Interaction volume radius: 5 \u00c5
Interaction volume height: 20 \u00c5
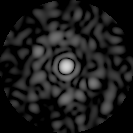
Disorder parameter: 0.8863